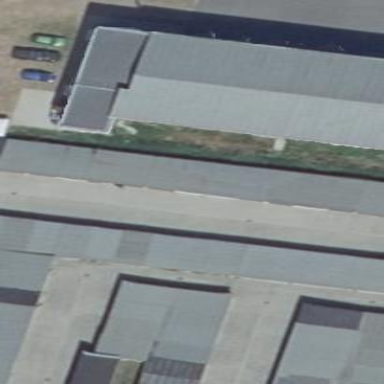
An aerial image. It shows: Group of garages.